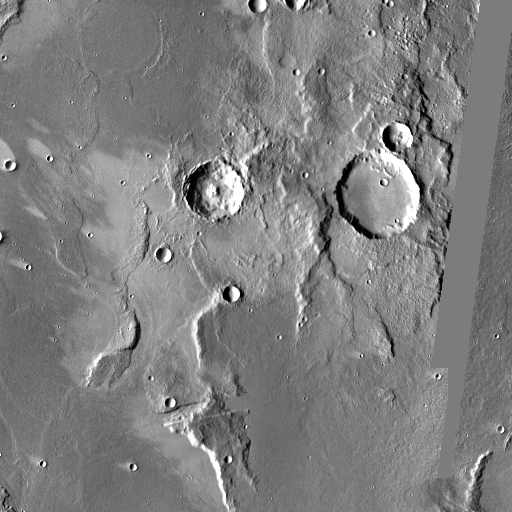
Crater classes present: Background, Other, Layered, Buried, Secondary